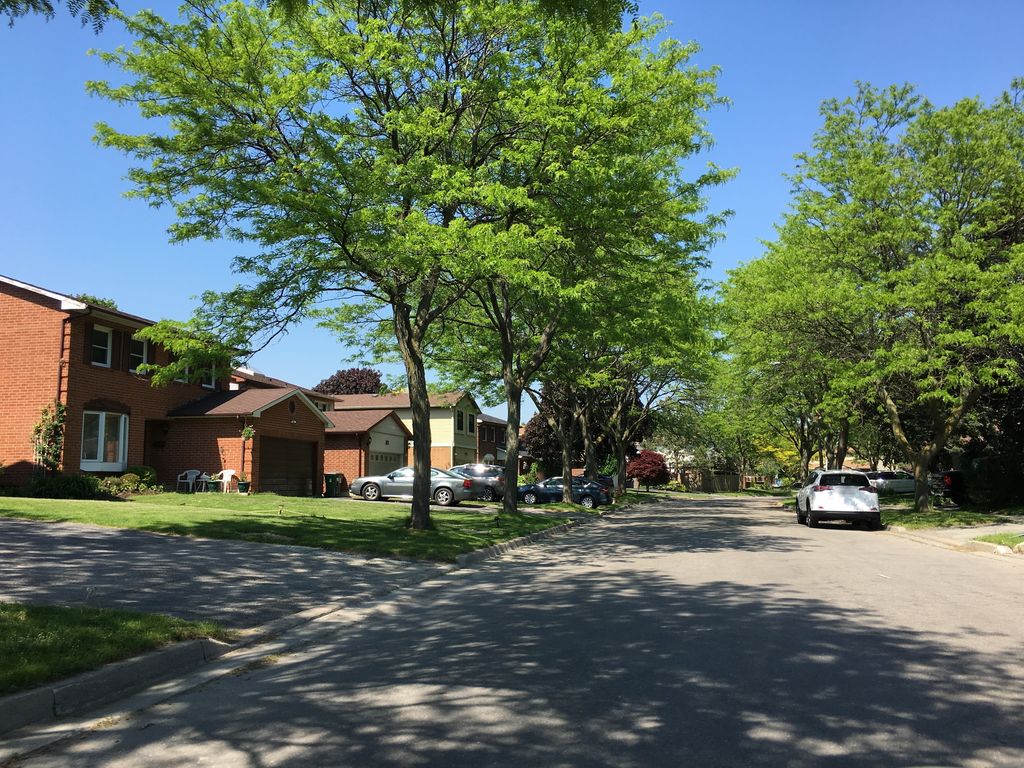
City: toronto